Question: using the following code:
'''
for subsm in subsl:
H9,ax2,subsm = perchg2(st, subsm)
ax2=H9.plot()
ax2.set_title('Percent change All Subdivisions (rolling 4q avg)')
# ax2.plot([],label=[subsm])
ax2.legend(bbox_to_anchor=(1.05, 1), loc=2, borderaxespad=0.)
# ax2.plot([1], label='test2')
print
'''
Which generates: (I left my bad code in the comment lines)

How do I get the "subsm" The varible label in PER_CHG to display in the legend? instead of the PER_CHG (which is the field name???)
Similarly I will want to Bold one of the specific lines?? (by name or index?)....
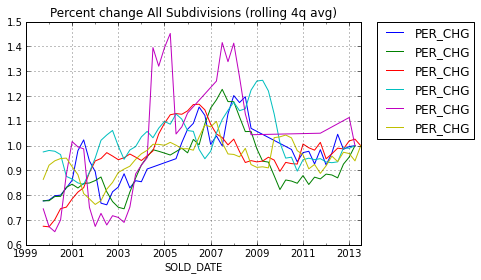
Answer: You can set the 'label' property of 'Line2D' objects in the plot:
'''
In [40]: import pandas.util.testing as tm
In [41]: df = DataFrame(randn(10, 5))
In [42]: df
Out[42]:
0 1 2 3 4
0 -1.225 0.144 -0.539 0.765 -0.269
1 -0.261 0.830 -0.008 2.096 1.123
2 -0.887 -1.272 -0.232 0.926 0.760
3 -0.241 -1.617 -0.360 0.333 -1.676
4 0.845 -1.661 1.405 1.444 -0.064
5 -2.013 -0.906 -1.854 -0.951 -1.117
6 -1.442 -0.400 -0.455 1.163 0.688
7 -0.960 1.451 -0.106 -0.244 0.091
8 0.525 1.551 -0.644 -1.248 -1.080
9 -1.252 -1.085 0.795 -0.310 -0.072
In [43]: ax = df.plot(legend=False)
In [44]: lines = ax.get_lines()
In [45]: for line in lines:
....: line.set_label(tm.rands(10))
....:
In [46]: legend()
Out[46]: <matplotlib.legend.Legend at 0x8c946d0>
'''
giving:

You can adapt this to your example:
'''
# do this outside of the first loop
lines = ax2.get_lines()
for line, subsm in zip(lines, subsl):
line.set_label(subsm)
ax2.legend()
'''